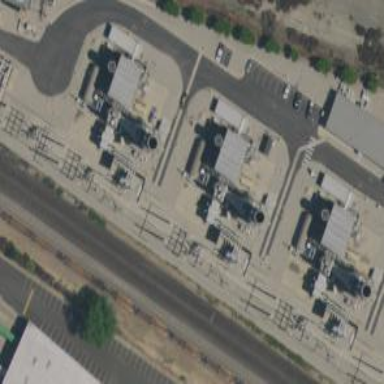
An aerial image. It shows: Gas turbine generator.